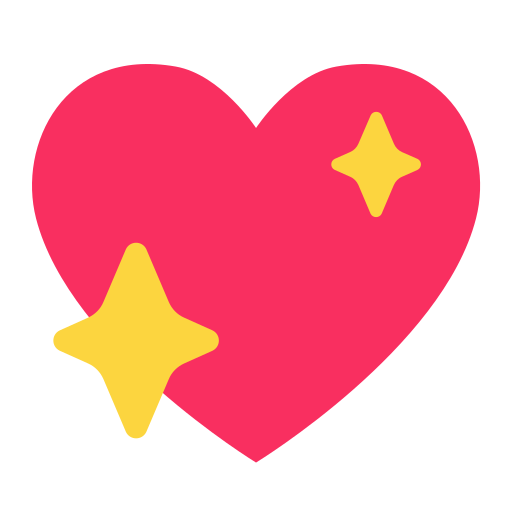
sparkling heart flat